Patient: sex F, age 71
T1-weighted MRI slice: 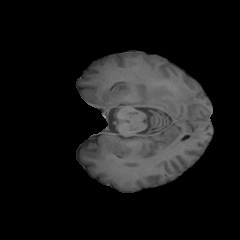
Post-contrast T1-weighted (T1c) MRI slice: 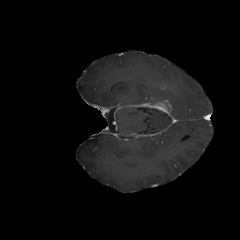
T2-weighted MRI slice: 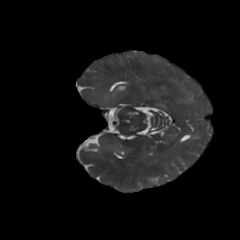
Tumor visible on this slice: yes
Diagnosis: Glioblastoma, IDH-wildtype
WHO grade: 4